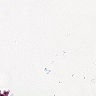
Metastatic tissue present: no